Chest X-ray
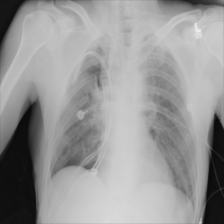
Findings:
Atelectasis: positive
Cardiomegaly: negative
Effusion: negative
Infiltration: negative
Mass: negative
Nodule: negative
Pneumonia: negative
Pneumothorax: positive
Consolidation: negative
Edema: negative
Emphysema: negative
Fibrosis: negative
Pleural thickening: negative
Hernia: negative